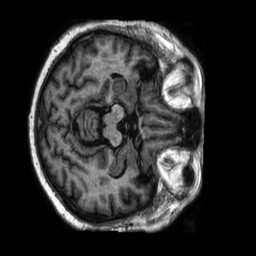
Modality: T1w
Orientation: axial
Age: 76
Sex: male
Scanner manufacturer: philips
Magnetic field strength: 1.5 T
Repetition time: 0.008252 s
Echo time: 0.003786 s